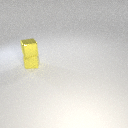
small yellow rubber cube below small yellow metal cube